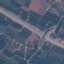
Label: Highway